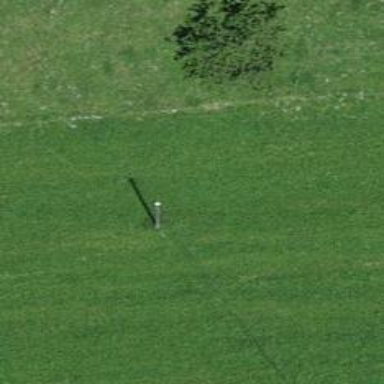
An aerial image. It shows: Minor power line.